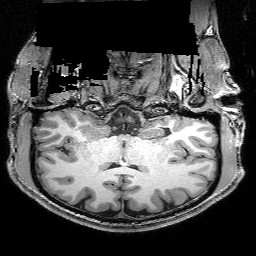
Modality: T1w
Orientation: sagittal
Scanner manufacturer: siemens
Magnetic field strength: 3 T
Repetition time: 0.02 s
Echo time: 0.005 s